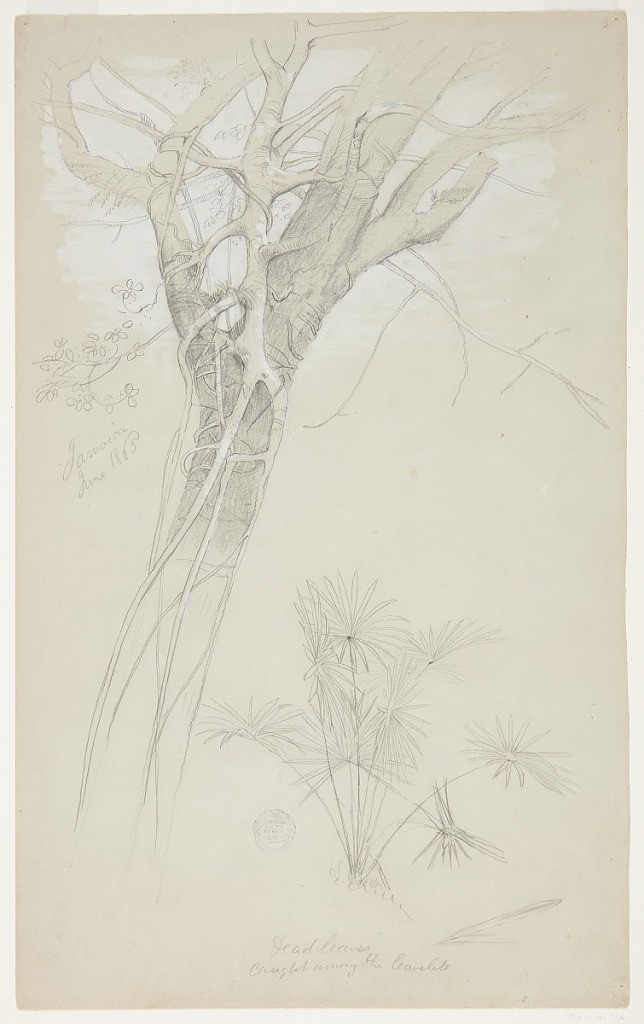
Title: Parasite Vine and Palm Plant, Jamaica
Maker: Frederic Edwin Church, American, 1826–1900
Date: June 1865
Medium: Graphite and gouache on gray-green wove paper
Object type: Drawing
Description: Botanical sketch of tree trunk and lower boughs enveloped in the tendrils of a parasitic vine. Sketch of a palm plant is visible in the lower right.